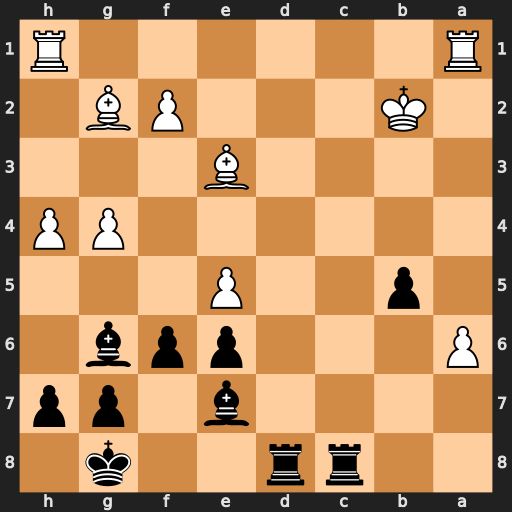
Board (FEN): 2rr2k1/4b1pp/P3ppb1/1p2P3/6PP/4B3/1K3PB1/R6R
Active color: b
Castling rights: -
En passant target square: -
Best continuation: Rc2+ Kb3 Rdc8 Bd2 Rxd2